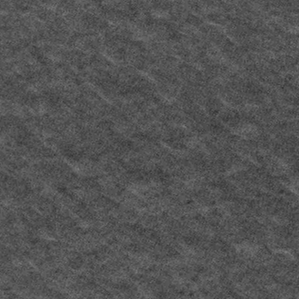
Label: frost